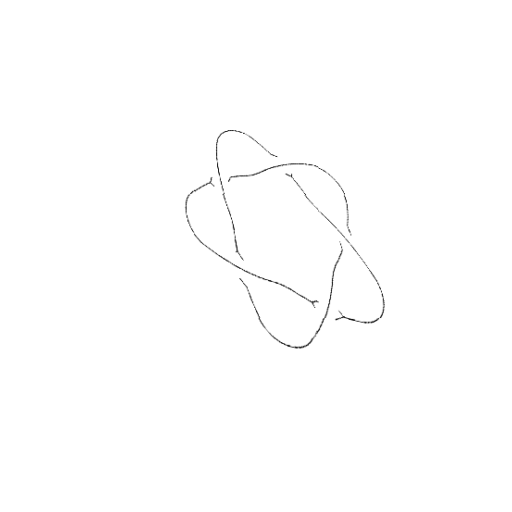
Crossing number: 5